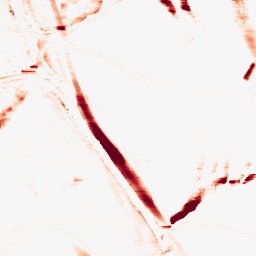
Category: morphological
Decomposition family: morphological_rect
Decomposition parameters: operation: opening
width: 20
height: 3
Upsampling method: lanczos
Upsampling parameters: scale: 2
Upsampling scale: 2